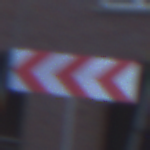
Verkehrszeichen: RichtungstafelnInKurvenGrossRechts
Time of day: SunriseSunset
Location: Outdoor (Urban)
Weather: Clear
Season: NotSpecified
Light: Natural